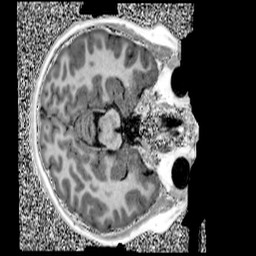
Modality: UNIT1
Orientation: axial
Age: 10
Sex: female
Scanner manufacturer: siemens
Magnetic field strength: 3 T
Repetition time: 4 s
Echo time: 0.00299 s